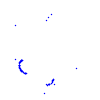
Particle: proton